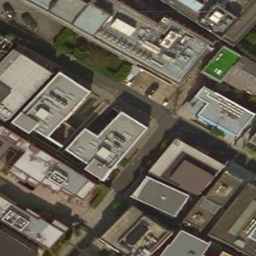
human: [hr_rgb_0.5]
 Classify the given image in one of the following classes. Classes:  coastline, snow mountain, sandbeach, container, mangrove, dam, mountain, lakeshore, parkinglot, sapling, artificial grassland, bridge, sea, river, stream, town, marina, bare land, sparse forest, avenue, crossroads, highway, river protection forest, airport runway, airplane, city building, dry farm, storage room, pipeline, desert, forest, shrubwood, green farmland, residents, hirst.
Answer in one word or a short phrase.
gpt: city building